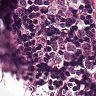
Metastatic tissue present: yes